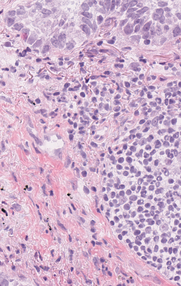
Tumor epithelial tissue: yes
Tumor-associated stroma tissue: yes
Normal tissue: no